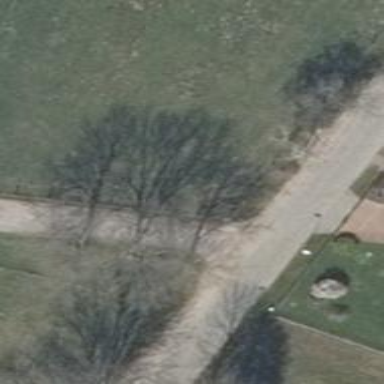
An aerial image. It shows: Residential road.